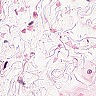
Metastatic tissue present: no